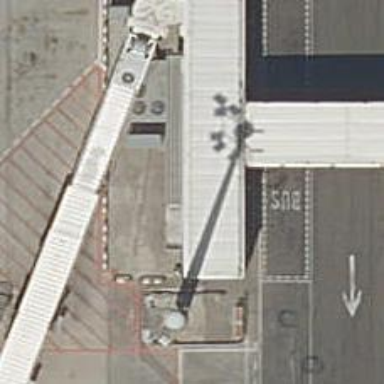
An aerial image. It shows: Airport gate.